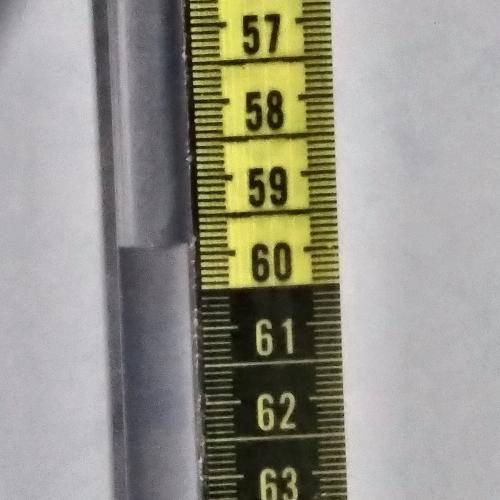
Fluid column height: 59.9 cm